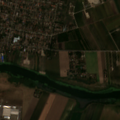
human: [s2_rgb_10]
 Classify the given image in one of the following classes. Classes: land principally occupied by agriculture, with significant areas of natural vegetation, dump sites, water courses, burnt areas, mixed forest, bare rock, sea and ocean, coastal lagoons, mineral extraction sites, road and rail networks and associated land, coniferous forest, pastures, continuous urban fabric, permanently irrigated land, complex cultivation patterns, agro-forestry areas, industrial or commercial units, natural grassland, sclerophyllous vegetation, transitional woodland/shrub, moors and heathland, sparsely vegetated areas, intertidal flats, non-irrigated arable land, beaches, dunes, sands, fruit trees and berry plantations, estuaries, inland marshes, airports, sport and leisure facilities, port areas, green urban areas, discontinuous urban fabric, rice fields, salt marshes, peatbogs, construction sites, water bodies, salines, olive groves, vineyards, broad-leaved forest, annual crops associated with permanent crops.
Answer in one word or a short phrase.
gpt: discontinuous urban fabric, industrial or commercial units, non-irrigated arable land, complex cultivation patterns, water courses